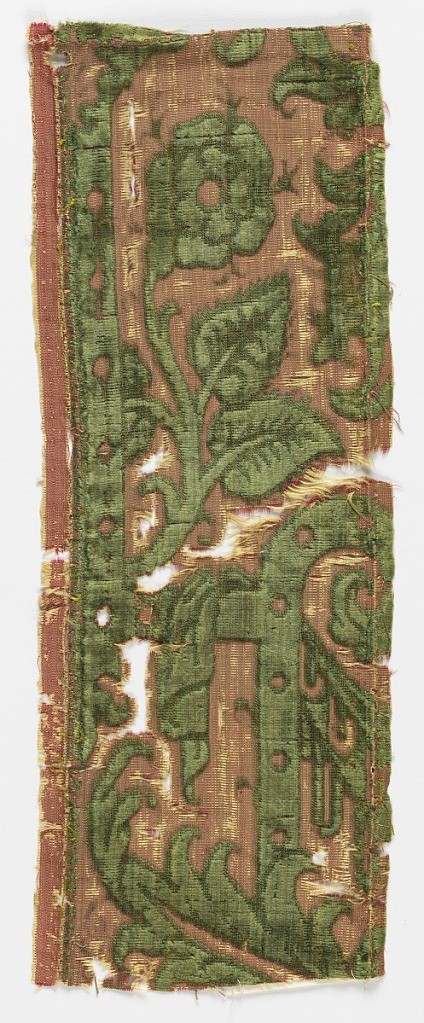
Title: Border fragments
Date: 17th century
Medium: silk Technique; supplementary warp forming cut and uncut raised pile in plain weave foundation (velvet)
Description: Fragments of a border showing scrolls and plants in green on gold.